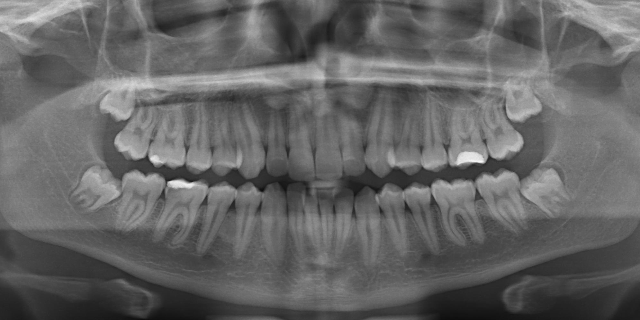
adult